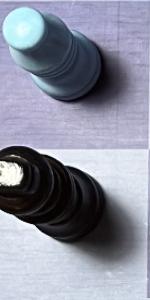
Label: King_Black